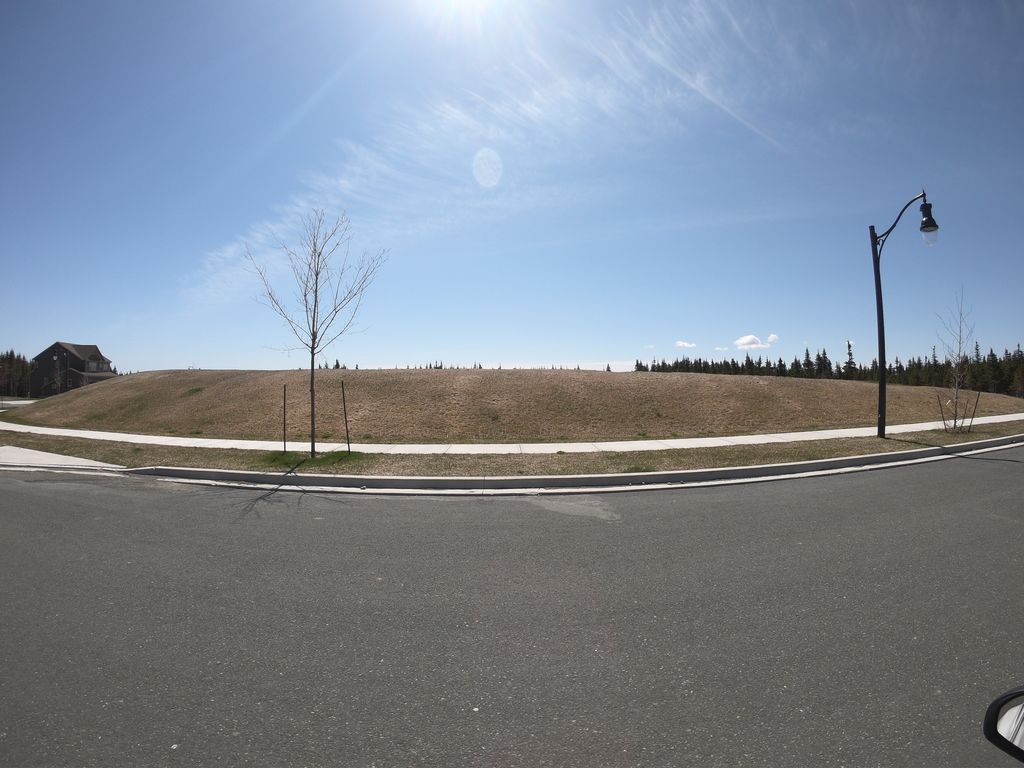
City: st_johns